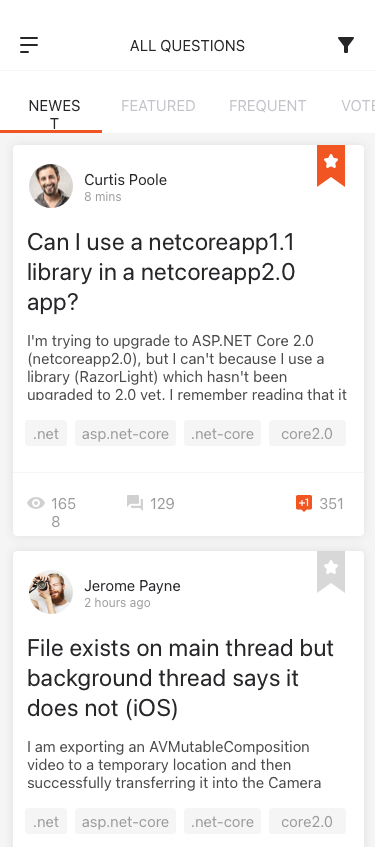
Text in this UI design:
Curtis Poole
8 mins
1658
129
351
I'm trying to upgrade to ASP.NET Core 2.0 (netcoreapp2.0), but I can't because I use a library (RazorLight) which hasn't been upgraded to 2.0 yet. I remember reading that it is now possible to ...
.net
asp.net-core
.net-core
core2.0
Can I use a netcoreapp1.1 library in a netcoreapp2.0 app?
Jerome Payne
2 hours ago
I am exporting an AVMutableComposition video to a temporary location and then successfully transferring it into the Camera Roll.
.net
asp.net-core
.net-core
core2.0
File exists on main thread but background thread says it does not (iOS)
newest
featured
frequent
votes